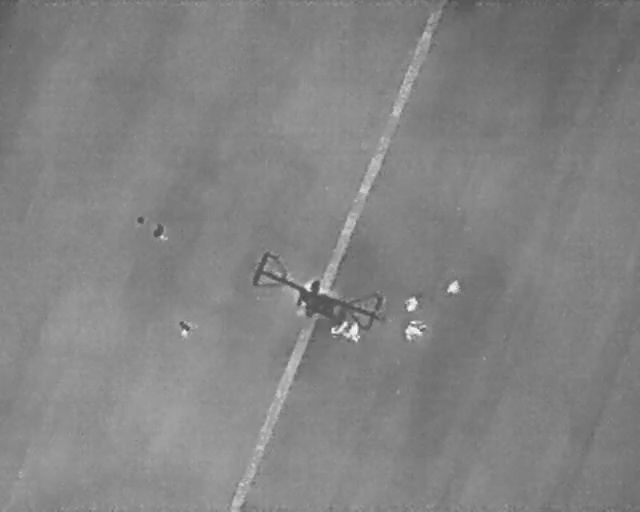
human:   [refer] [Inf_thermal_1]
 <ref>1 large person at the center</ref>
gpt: <box>[[63, 62, 66, 66, 2]]</box>

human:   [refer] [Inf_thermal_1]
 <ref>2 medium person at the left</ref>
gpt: <box>[[23, 43, 26, 46, 2], [27, 62, 30, 65, 2]]</box>

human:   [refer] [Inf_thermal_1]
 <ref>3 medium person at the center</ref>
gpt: <box>[[62, 57, 65, 60, 2], [52, 61, 53, 65, 138], [53, 63, 56, 66, 2]]</box>